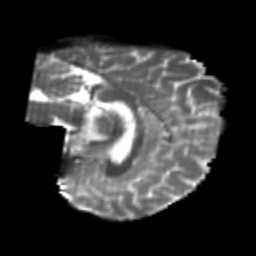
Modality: T2w
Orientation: sagittal
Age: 24
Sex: male
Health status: healthy
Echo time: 0.074 s